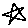
Label: star